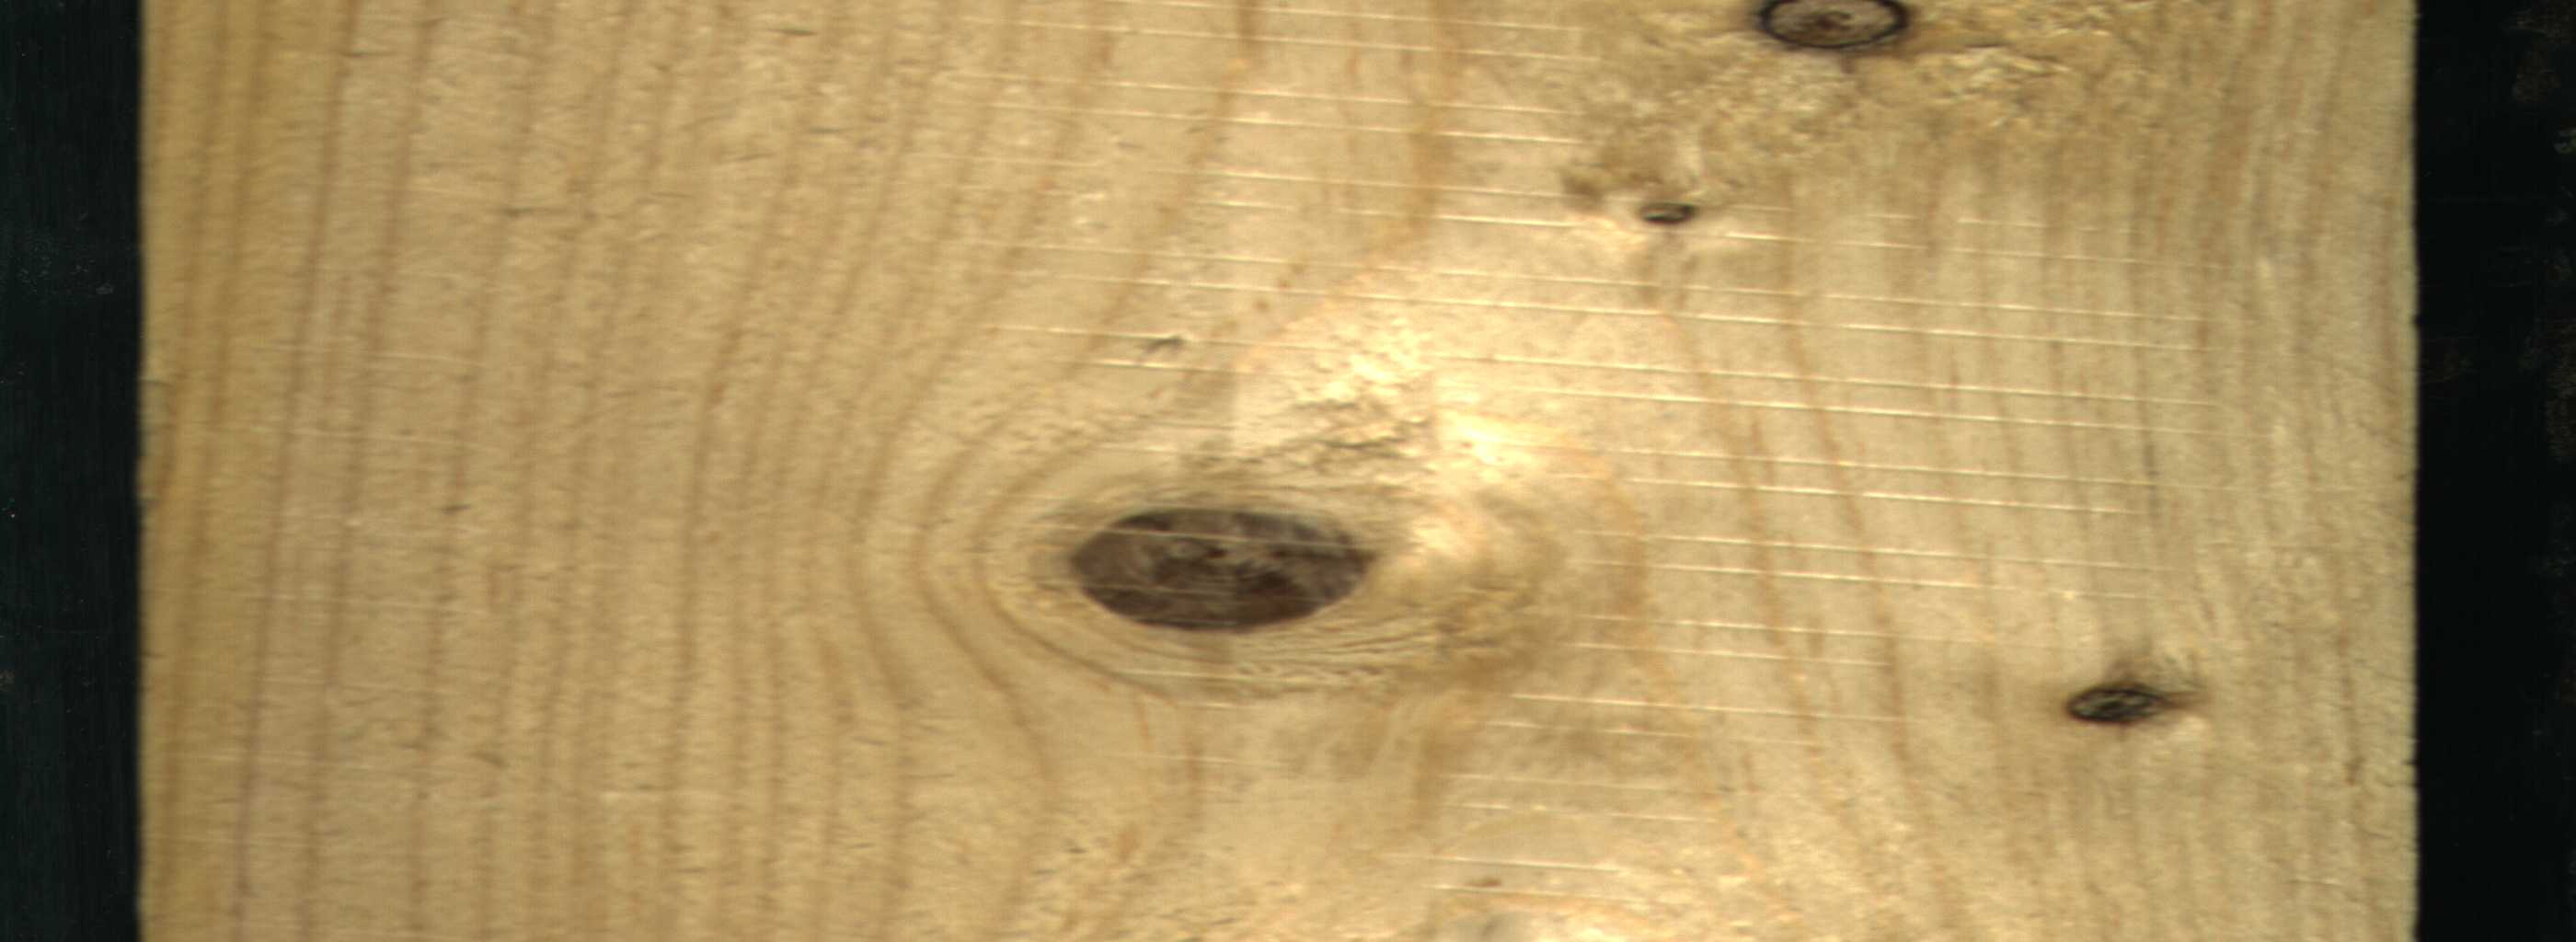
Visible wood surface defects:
Dead_Knot
Dead_Knot
Dead_Knot
Live_Knot